【题型】选择题　【知识点】函数　【难度】hard
函数$f(x)=A\sin(\omega x+\varphi)(A>0,\omega>0,0<\varphi<\pi)$在一个周期内的图象如图所示，则下列说法中正确的是（  ）

\noindent
A. $f(0)=1$

\noindent
B. 该函数的解析式为$f(x)=2\sin\left(\dfrac{2}{3}x+\dfrac{\pi}{6}\right)$

\noindent
C. 将函数$f(x)$的图象向右平移$\dfrac{\pi}{2}$个单位得到的函数是奇函数

\noindent
D. 函数$f(x)$的减区间为$\left[\dfrac{\pi}{4}+2k\pi,\dfrac{7\pi}{4}+2k\pi\right],k\in Z$
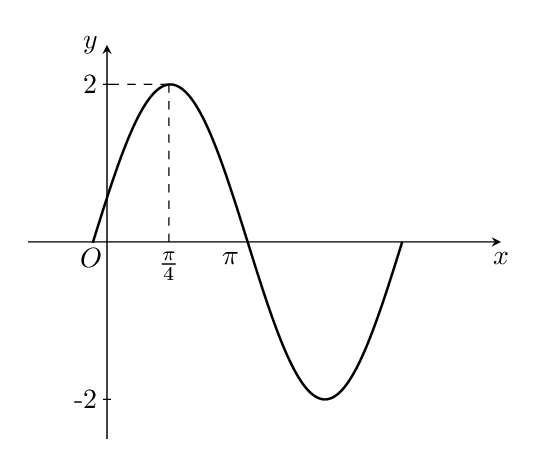
【解答】
\noindent
\textbf{【答案】}C

\vspace{0.3cm}
\noindent
\textbf{【难度】}$0.65$

\vspace{0.3cm}
\noindent
\textbf{【知识点】}求$\sin x$型三角函数的单调性、求正弦（型）函数的对称轴及对称中心、由图象确定正（余）弦型函数解析式

\vspace{0.3cm}
\noindent
\textbf{【分析】}由图象可以得出振幅和周期，进而求得$A$和$\omega$，且有$f\left(\dfrac{\pi}{4}\right)$取最大值，结合正弦函数的图象性质，结合$0<\varphi<\pi$，可解得$\varphi=\dfrac{\pi}{3}$，进而求出$f(x)=2\sin\left(\dfrac{2}{3}x+\dfrac{\pi}{3}\right)$，以此判断ABD，对于C，将函数$f(x)$的图象向右平移$\dfrac{\pi}{2}$个单位可得$f\left(x-\dfrac{\pi}{2}\right)=2\sin\dfrac{2}{3}x$，易得$2\sin\dfrac{2}{3}x$为奇函数，故C正确.

\vspace{0.3cm}
\noindent
\textbf{【详解】}对于AB，由图象，易得$A=2$，$T=4\times\left(\pi-\dfrac{\pi}{4}\right)=3\pi=\dfrac{2\pi}{\omega}$，解得$\omega=\dfrac{2}{3}$，

\noindent
则$f(x)=2\sin\left(\dfrac{2}{3}x+\varphi\right)(0<\varphi<\pi)$，

\noindent
因为$f\left(\dfrac{\pi}{4}\right)=2\sin\left(\dfrac{2}{3}\cdot\dfrac{\pi}{4}+\varphi\right)=2$，则有$\dfrac{2}{3}\cdot\dfrac{\pi}{4}+\varphi=\dfrac{\pi}{2}+2k\pi,k\in Z$，

\noindent
即$\varphi=\dfrac{\pi}{3}+2k\pi,k\in Z$，因为$0<\varphi<\pi$，所以$\varphi=\dfrac{\pi}{3}$，

\noindent
则$f(x)=2\sin\left(\dfrac{2}{3}x+\dfrac{\pi}{3}\right)$，故B错误；

\noindent
$f(0)=\sqrt{3}\neq1$，故A错误；

\noindent
对于C，将函数$f(x)$的图象向右平移$\dfrac{\pi}{2}$个单位，即$f\left(x-\dfrac{\pi}{2}\right)=2\sin\left[\dfrac{2}{3}\left(x-\dfrac{\pi}{2}\right)+\dfrac{\pi}{3}\right]=2\sin\dfrac{2}{3}x$，

\noindent
易得$2\sin\dfrac{2}{3}x$为奇函数，故C正确；

\noindent
对于D，若求$f(x)=2\sin\left(\dfrac{2}{3}x+\dfrac{\pi}{3}\right)$的单调递减区间，

\noindent
则有$\dfrac{\pi}{2}+2k\pi\leq\dfrac{2}{3}x+\dfrac{\pi}{3}\leq\dfrac{3\pi}{2}+2k\pi,k\in Z$，

\noindent
解得$\dfrac{\pi}{4}+3k\pi\leq x\leq\dfrac{7\pi}{4}+3k\pi,k\in Z$，

\noindent
即$f(x)$的减区间为$\left[\dfrac{\pi}{4}+3k\pi,\dfrac{7\pi}{4}+3k\pi\right],k\in Z$，故D错误.

\vspace{0.3cm}
\noindent
故选：C.